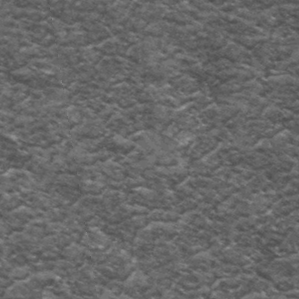
Label: frost